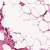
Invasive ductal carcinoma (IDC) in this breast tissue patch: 0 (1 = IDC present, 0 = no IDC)